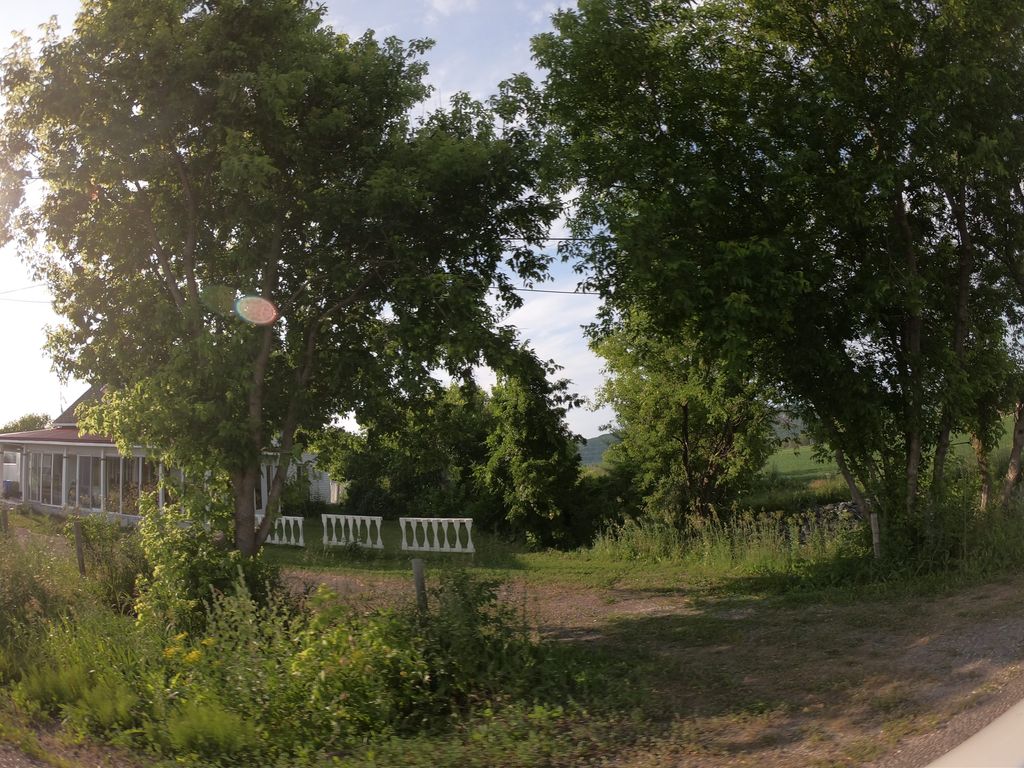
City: ottawa-gatineau